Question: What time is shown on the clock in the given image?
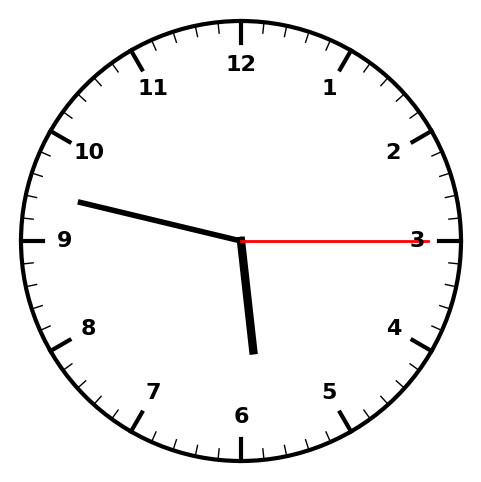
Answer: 05:47:15